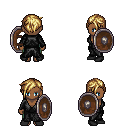
a pixel art fantasy rpg character, female body template, human, dark skin, gray robe, teal pants, blonde pixie cut hairstyle, black shoes, shield, four views (front, back, left, right), 2x2 character sprite sheet, small pixel art, hard edges, no anti-aliasing